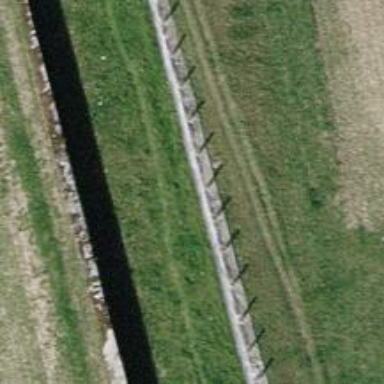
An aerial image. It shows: Path with grass surface and embankment along the way.